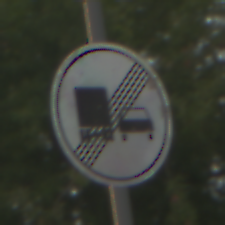
Verkehrszeichen: EndeUeberholverbotKraftfahrzeuge
Umgebung: Outdoor, Suburban
Tageszeit: MorningAfternoon
Wetter: PartlyCloudy
Licht: Natural
Jahreszeit: NotSpecified
Kontrast: LowContrast